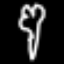
Label: fork